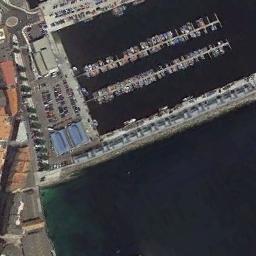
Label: harbor